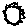
Label: sun